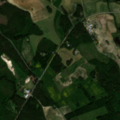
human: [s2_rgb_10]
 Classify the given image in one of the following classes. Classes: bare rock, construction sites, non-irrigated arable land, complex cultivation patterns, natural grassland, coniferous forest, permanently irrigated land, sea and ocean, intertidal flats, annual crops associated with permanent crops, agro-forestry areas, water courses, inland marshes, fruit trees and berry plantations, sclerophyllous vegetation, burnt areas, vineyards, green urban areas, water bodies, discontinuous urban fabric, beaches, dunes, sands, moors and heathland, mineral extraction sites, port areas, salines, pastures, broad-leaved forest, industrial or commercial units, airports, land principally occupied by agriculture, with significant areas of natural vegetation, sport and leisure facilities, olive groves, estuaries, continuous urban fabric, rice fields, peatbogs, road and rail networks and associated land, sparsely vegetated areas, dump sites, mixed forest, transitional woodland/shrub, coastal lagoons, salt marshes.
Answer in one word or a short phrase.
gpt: non-irrigated arable land, land principally occupied by agriculture, with significant areas of natural vegetation, broad-leaved forest, mixed forest, water bodies